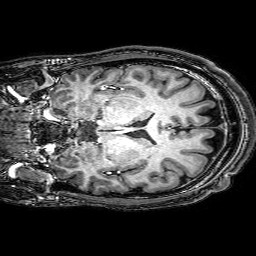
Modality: T1w
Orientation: coronal
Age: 25
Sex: male
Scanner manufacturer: philips
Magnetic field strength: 3 T
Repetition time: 0.009 s
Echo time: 0.0035 s